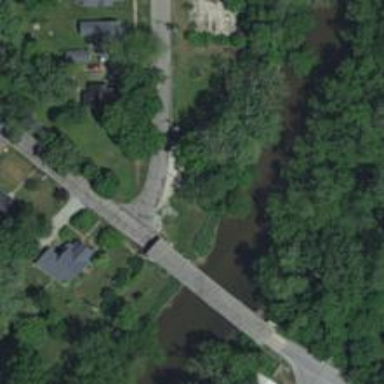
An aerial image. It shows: Covered bridge over tertiary road.